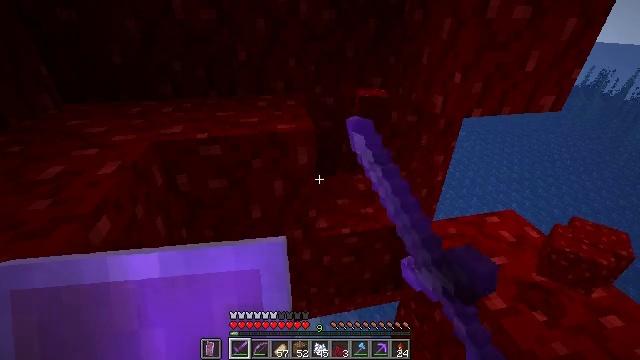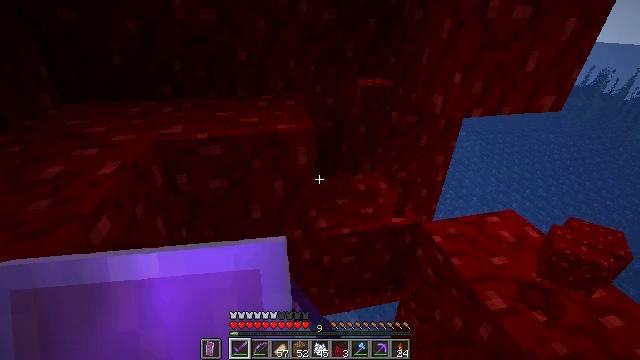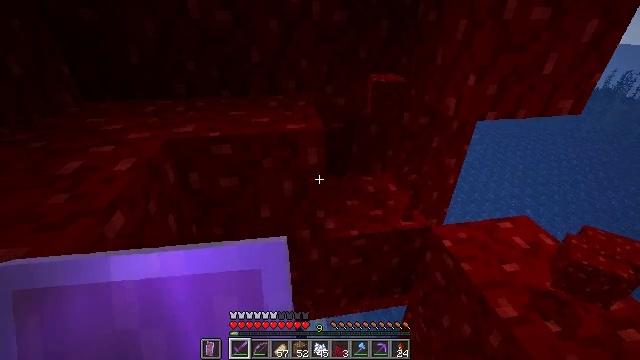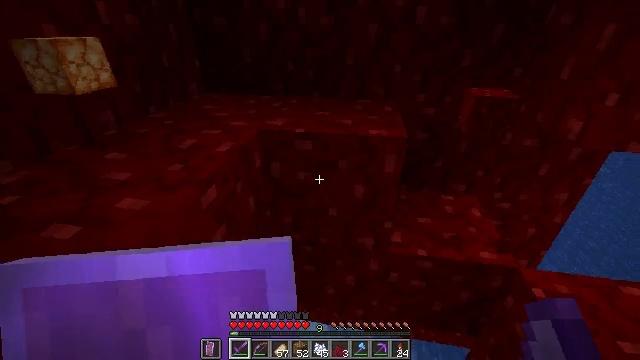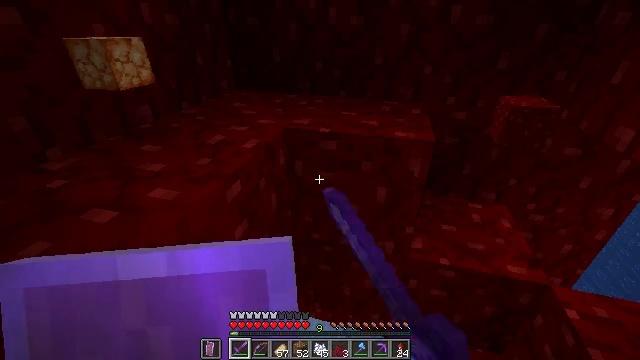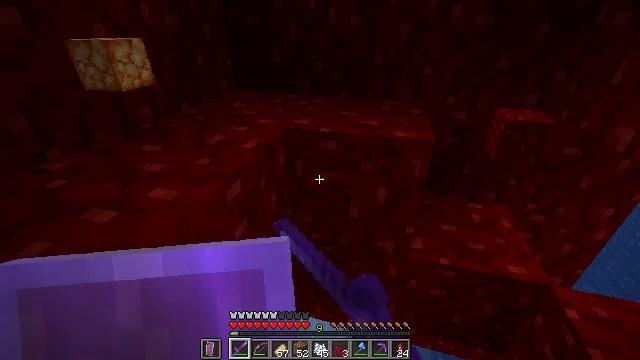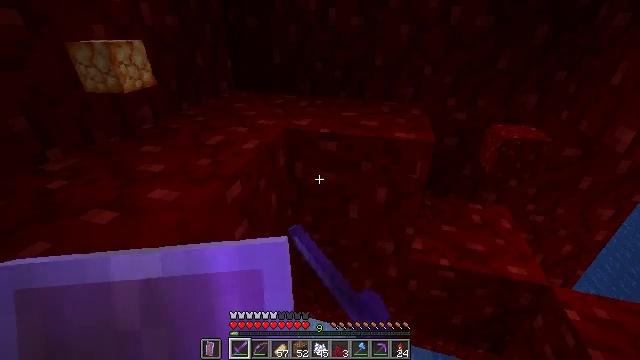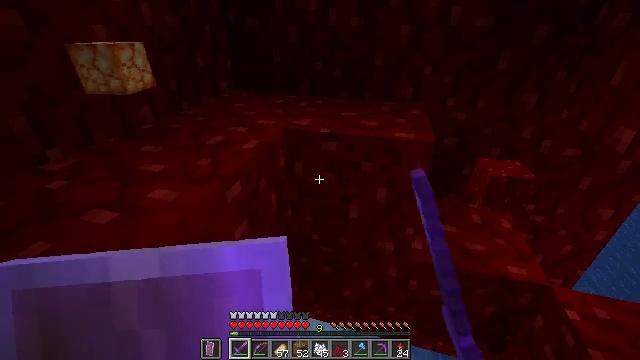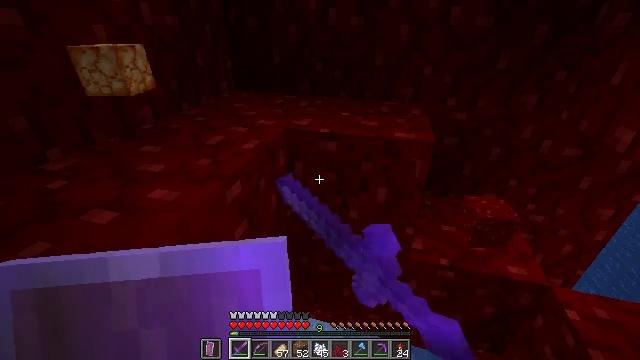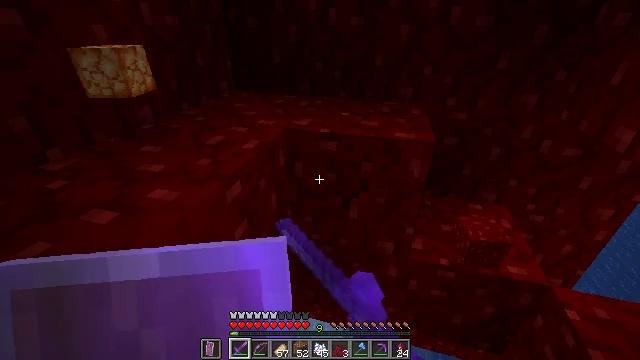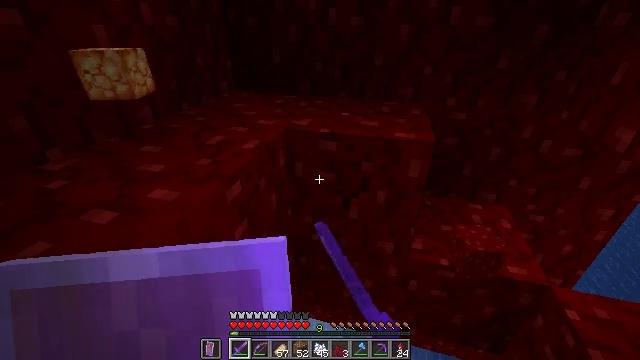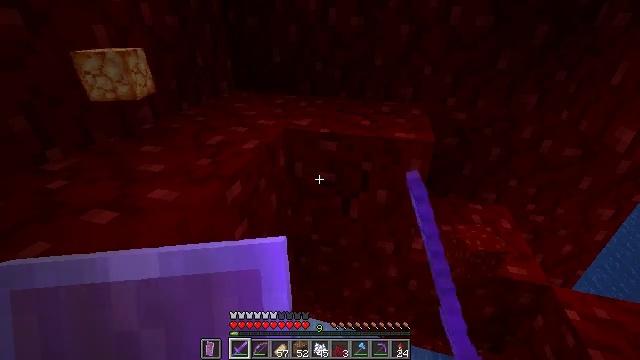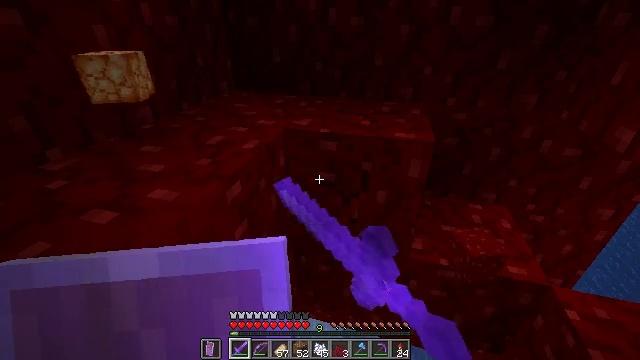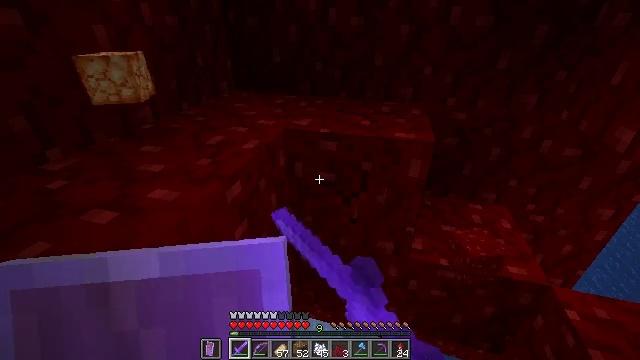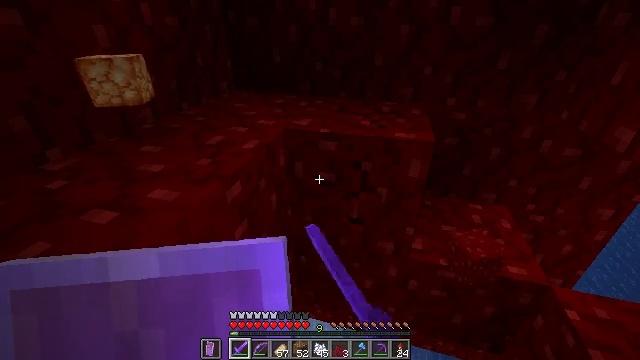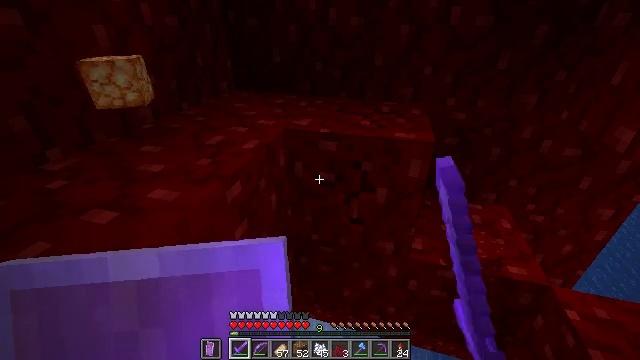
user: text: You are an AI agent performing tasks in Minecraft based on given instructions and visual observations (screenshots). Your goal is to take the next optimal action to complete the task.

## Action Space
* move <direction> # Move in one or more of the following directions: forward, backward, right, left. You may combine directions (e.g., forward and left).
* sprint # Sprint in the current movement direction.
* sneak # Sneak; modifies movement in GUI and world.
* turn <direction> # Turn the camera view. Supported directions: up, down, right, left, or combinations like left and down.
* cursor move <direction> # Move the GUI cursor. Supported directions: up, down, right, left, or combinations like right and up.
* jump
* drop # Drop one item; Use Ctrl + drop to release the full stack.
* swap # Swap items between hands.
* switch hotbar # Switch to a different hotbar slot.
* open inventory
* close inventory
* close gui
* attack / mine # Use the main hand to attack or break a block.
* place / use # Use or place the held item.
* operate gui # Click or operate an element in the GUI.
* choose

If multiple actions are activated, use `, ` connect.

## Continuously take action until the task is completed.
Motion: motion action
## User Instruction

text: Collect the nether wart block for decoration.
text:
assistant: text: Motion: attack / mine
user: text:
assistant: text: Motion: turn left, attack / mine
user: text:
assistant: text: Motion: turn left, attack / mine
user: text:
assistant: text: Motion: turn left, attack / mine
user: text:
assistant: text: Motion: attack / mine
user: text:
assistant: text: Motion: attack / mine
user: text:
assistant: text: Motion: attack / mine
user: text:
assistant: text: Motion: attack / mine
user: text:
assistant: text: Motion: attack / mine
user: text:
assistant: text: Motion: attack / mine
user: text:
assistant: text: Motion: attack / mine
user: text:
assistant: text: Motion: attack / mine
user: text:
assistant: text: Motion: attack / mine
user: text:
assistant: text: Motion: attack / mine
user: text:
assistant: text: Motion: attack / mine
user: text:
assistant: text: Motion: attack / mine
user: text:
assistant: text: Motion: attack / mine
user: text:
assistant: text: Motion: attack / mine
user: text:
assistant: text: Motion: attack / mine
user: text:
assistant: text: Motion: attack / mine
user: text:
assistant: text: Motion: attack / mine
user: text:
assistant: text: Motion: attack / mine
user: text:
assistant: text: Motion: attack / mine
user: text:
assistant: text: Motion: attack / mine
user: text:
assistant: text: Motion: attack / mine
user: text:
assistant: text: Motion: attack / mine
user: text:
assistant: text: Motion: attack / mine
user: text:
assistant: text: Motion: attack / mine
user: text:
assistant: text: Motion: attack / mine
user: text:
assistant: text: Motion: attack / mine